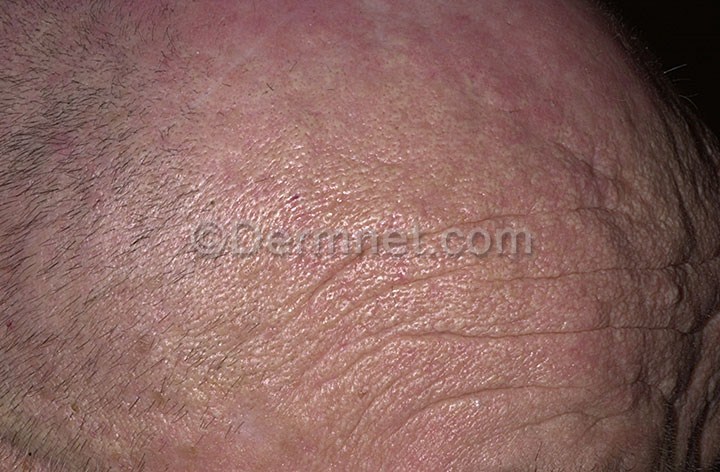
Disease: Light Diseases and Disorders of Pigmentation